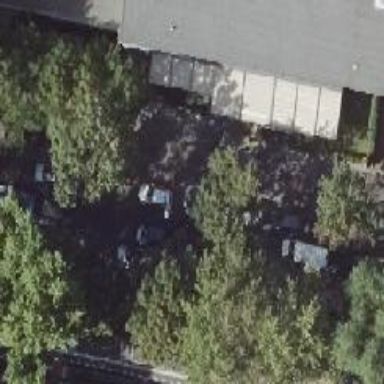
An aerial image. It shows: Taxi stand.